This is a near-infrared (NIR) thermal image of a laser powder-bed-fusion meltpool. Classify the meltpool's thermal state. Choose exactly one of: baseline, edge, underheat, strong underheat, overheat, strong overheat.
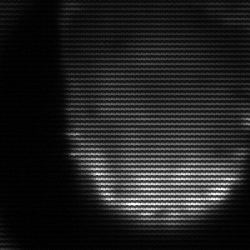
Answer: edge